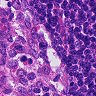
Metastatic tissue present: no